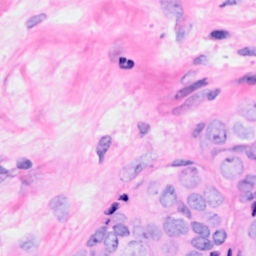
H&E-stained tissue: Breast